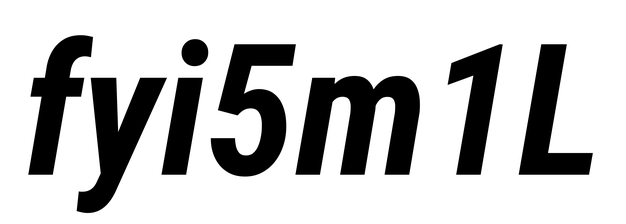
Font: Roboto-Italic_Condensed_Bold_Italic